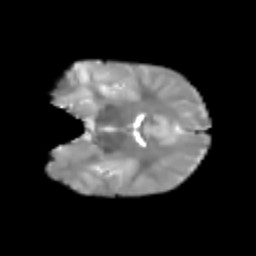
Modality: T2w
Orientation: coronal
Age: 8
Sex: male
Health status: healthy